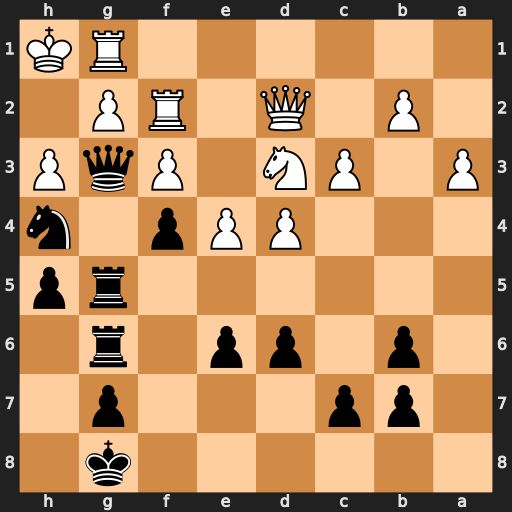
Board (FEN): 6k1/1pp3p1/1p1pp1r1/6rp/3PPp1n/P1PN1PqP/1P1Q1RP1/6RK
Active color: b
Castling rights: -
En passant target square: -
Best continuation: Qxh3+ gxh3 Rxg1+ Kh2 R6g2+ Rxg2 Nxf3#